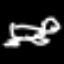
Label: frog